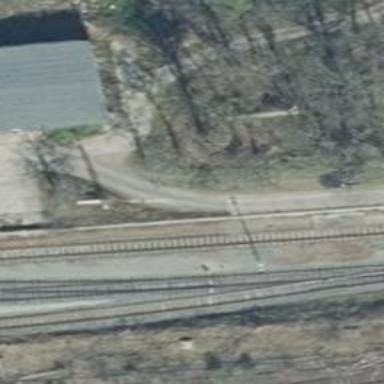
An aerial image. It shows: Gravel track with grade 3 tracktype.